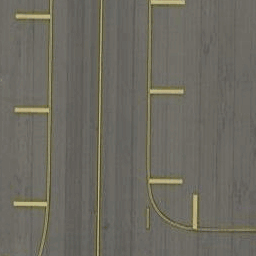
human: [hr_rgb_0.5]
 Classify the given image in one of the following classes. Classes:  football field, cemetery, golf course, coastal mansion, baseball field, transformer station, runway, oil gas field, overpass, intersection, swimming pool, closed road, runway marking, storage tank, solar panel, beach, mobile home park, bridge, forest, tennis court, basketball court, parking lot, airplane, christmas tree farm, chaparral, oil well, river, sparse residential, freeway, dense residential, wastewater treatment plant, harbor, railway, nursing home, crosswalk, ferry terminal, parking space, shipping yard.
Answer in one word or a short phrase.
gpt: runway marking